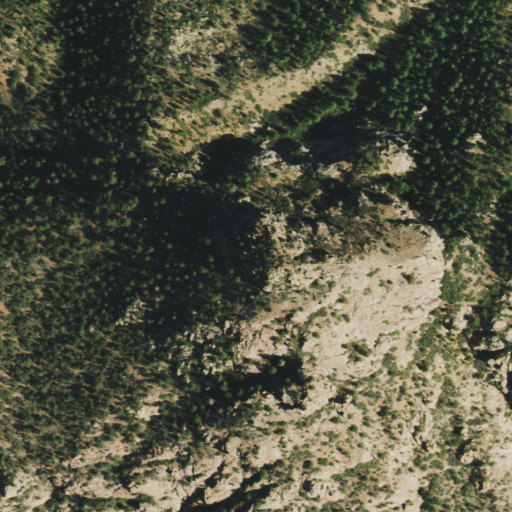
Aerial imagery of mountain in Colorado named Sugar Loaf containing evergreen forest, shrub, and grassland